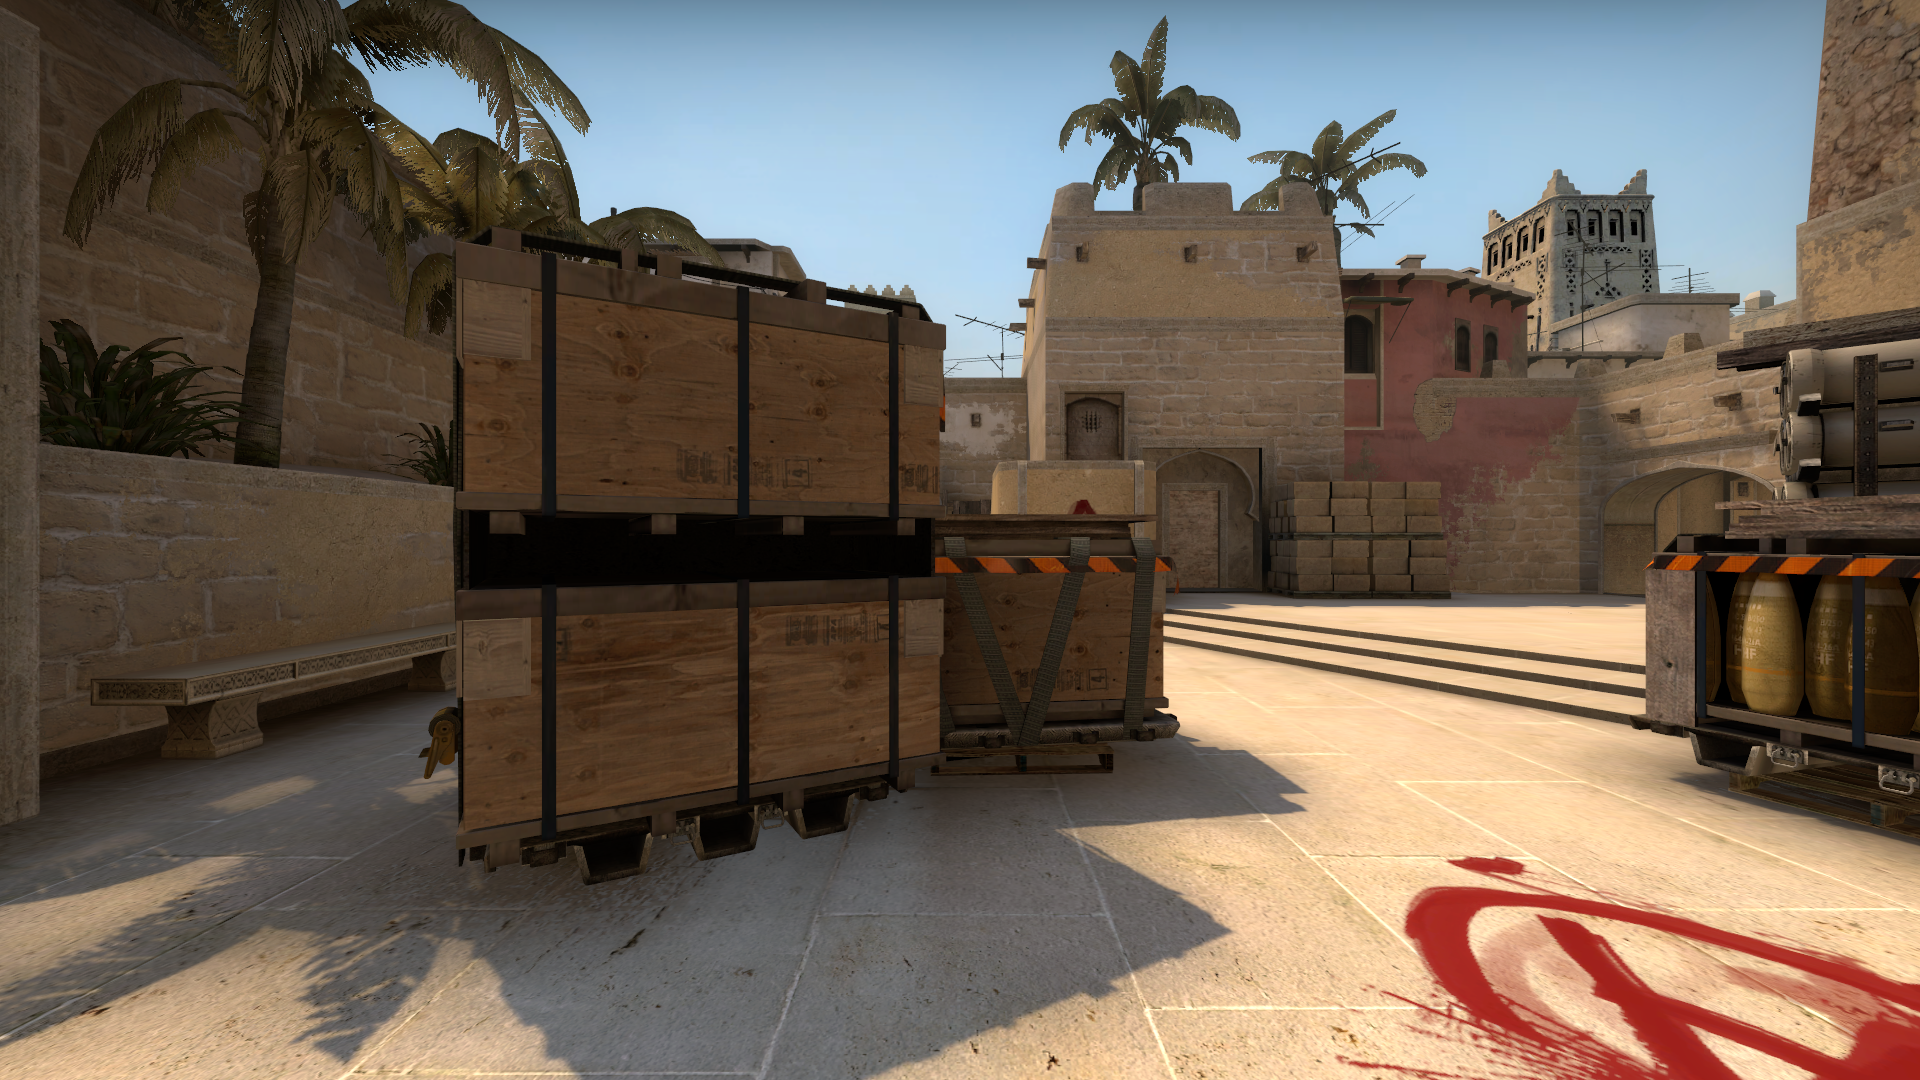
Map: de_mirage